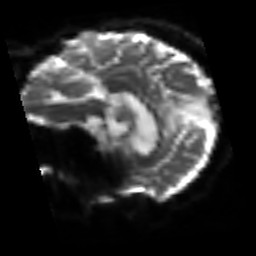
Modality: sbref
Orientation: sagittal
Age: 74
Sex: female
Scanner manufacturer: siemens
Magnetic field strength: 3 T
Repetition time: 3.2 s
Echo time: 0.081 s